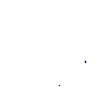
Particle: kaon